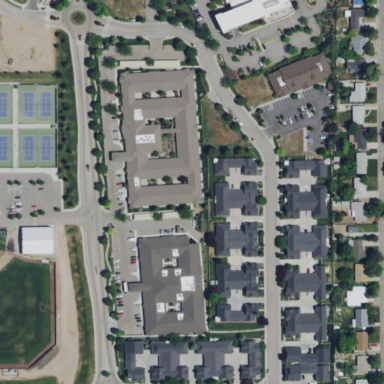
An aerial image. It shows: Nursing home.